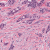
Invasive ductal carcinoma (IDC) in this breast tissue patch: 1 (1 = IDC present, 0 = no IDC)